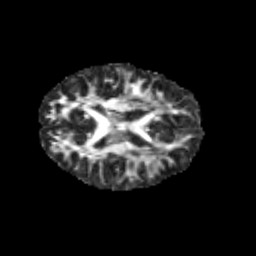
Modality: FA
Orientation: axial
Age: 11
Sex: female
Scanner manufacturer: siemens
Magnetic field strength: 3 T
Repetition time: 3.8 s
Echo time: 0.07 s